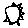
Label: sun